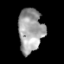
Tissue: lung
Cell type: T cells
Senescence score: 0.1939
Nuclear area (px): 1063
Mean DAPI intensity: 160.206